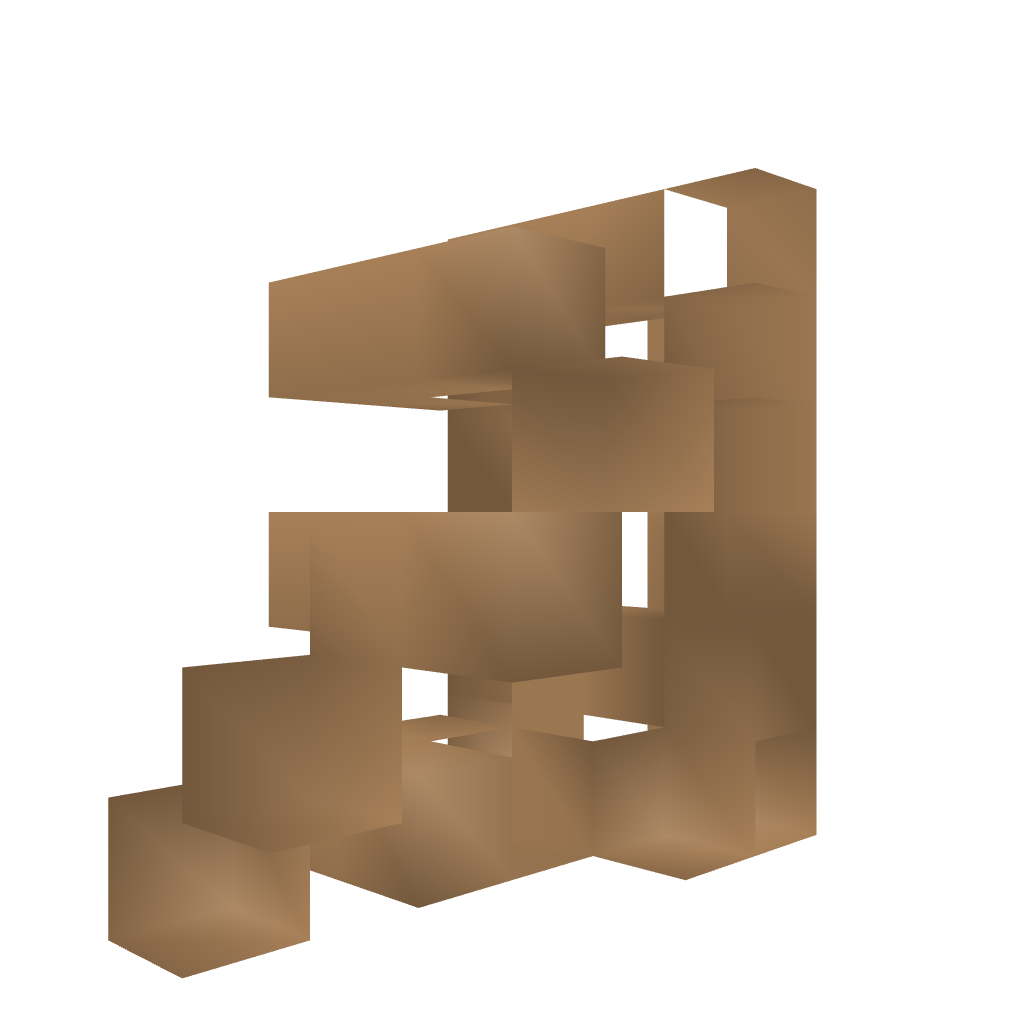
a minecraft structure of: low detail bad shape wood